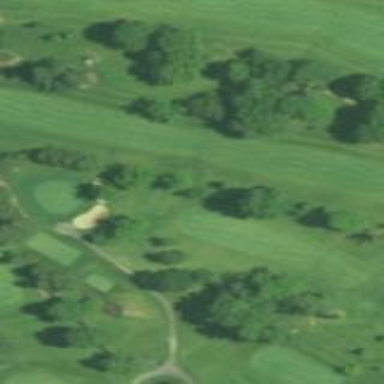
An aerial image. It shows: Lush grass fairway on golf course.